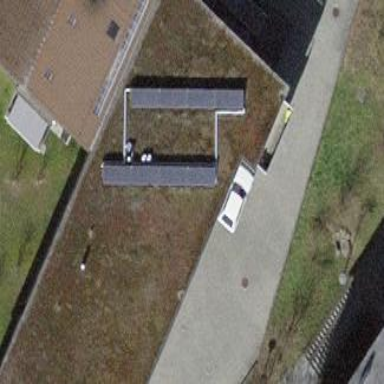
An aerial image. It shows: Residential building.